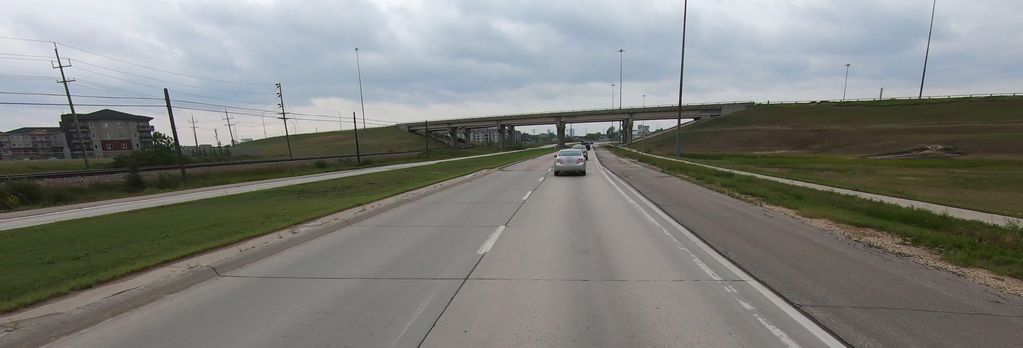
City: winnipeg